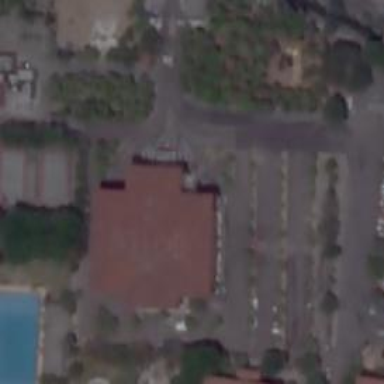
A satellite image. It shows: University building with tile roof.